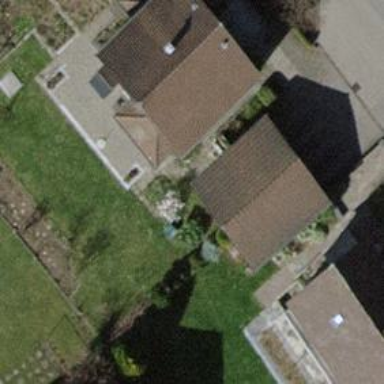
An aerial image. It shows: Garage with gabled roof.